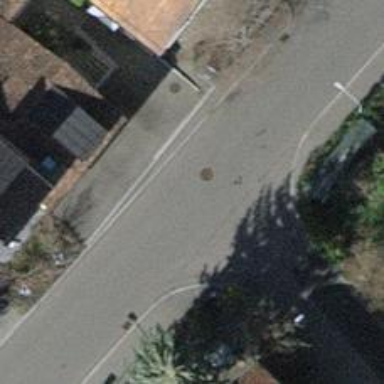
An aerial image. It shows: Residential road with asphalt surface. Sidewalk is present on the left side.